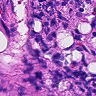
Metastatic tissue present: no